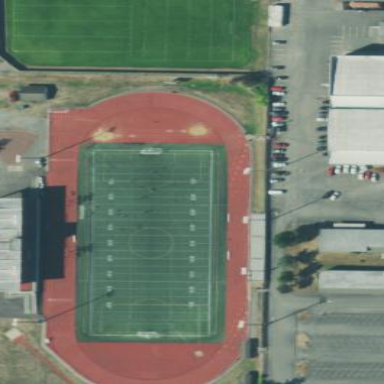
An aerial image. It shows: Artificial turf pitch used for American football.